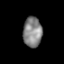
Tissue: lung
Cell type: Epithelial cells
Senescence score: 0.1782
Nuclear area (px): 559
Mean DAPI intensity: 131.839